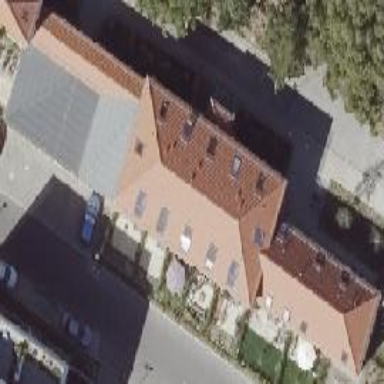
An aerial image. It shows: Apartment building with hipped roof.